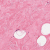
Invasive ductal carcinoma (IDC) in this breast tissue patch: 0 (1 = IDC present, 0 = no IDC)